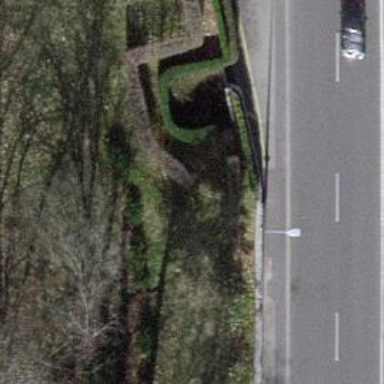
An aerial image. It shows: Hedge acting as barrier.